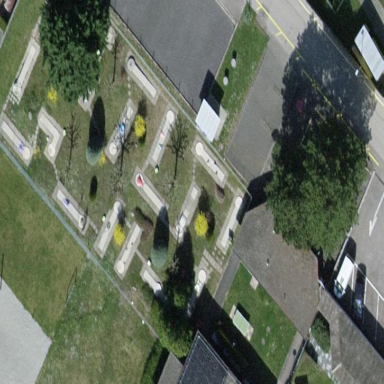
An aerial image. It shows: Miniature golf course.